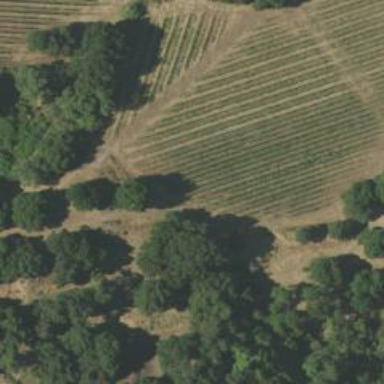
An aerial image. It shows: Vineyard where grapes are grown.